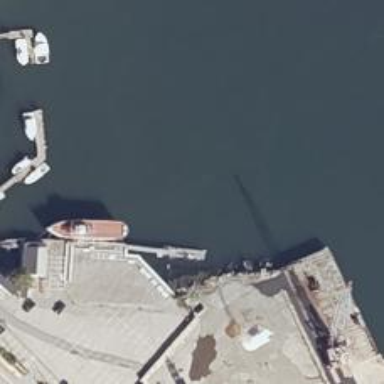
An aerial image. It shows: Man-made pier.